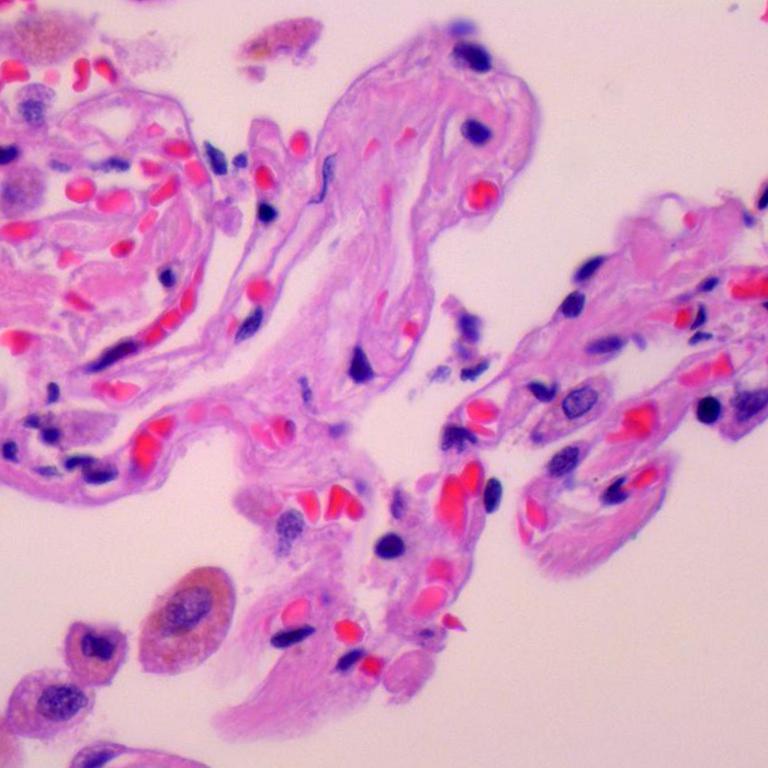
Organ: lung
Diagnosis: benign